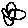
Label: flower